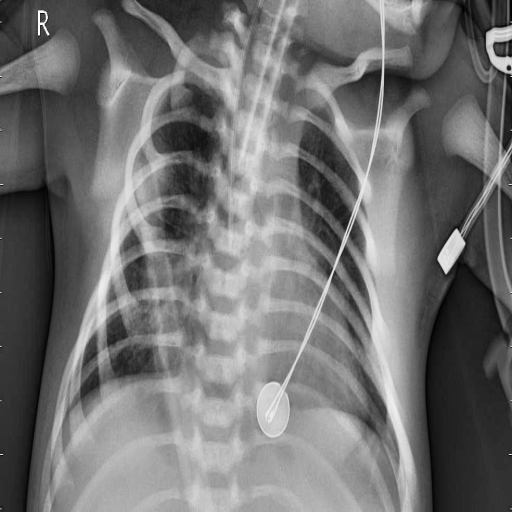
Finding: PNEUMONIA